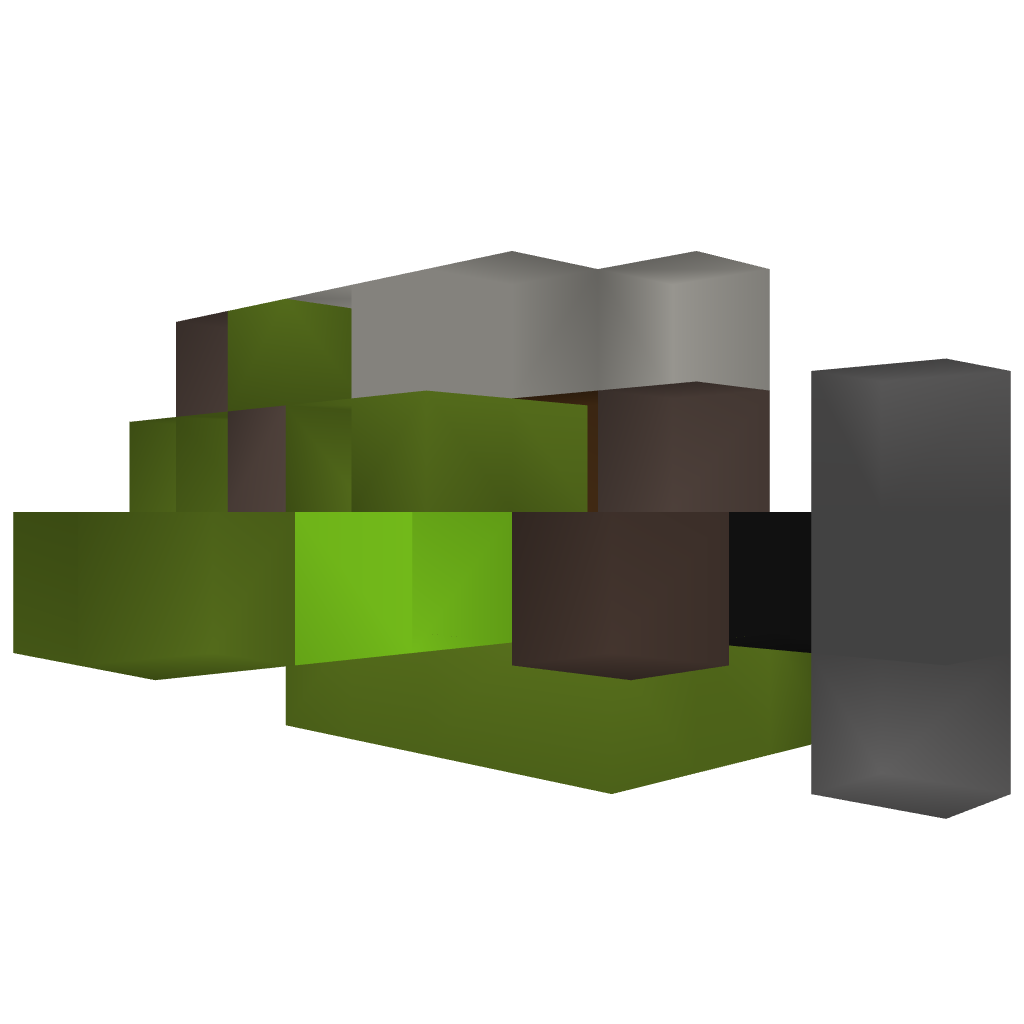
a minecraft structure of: Fighter Kn-181 TF/B